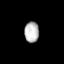
Tissue: lung
Cell type: Endothelial cells
Senescence score: 0.6195
Nuclear area (px): 296
Mean DAPI intensity: 182.791